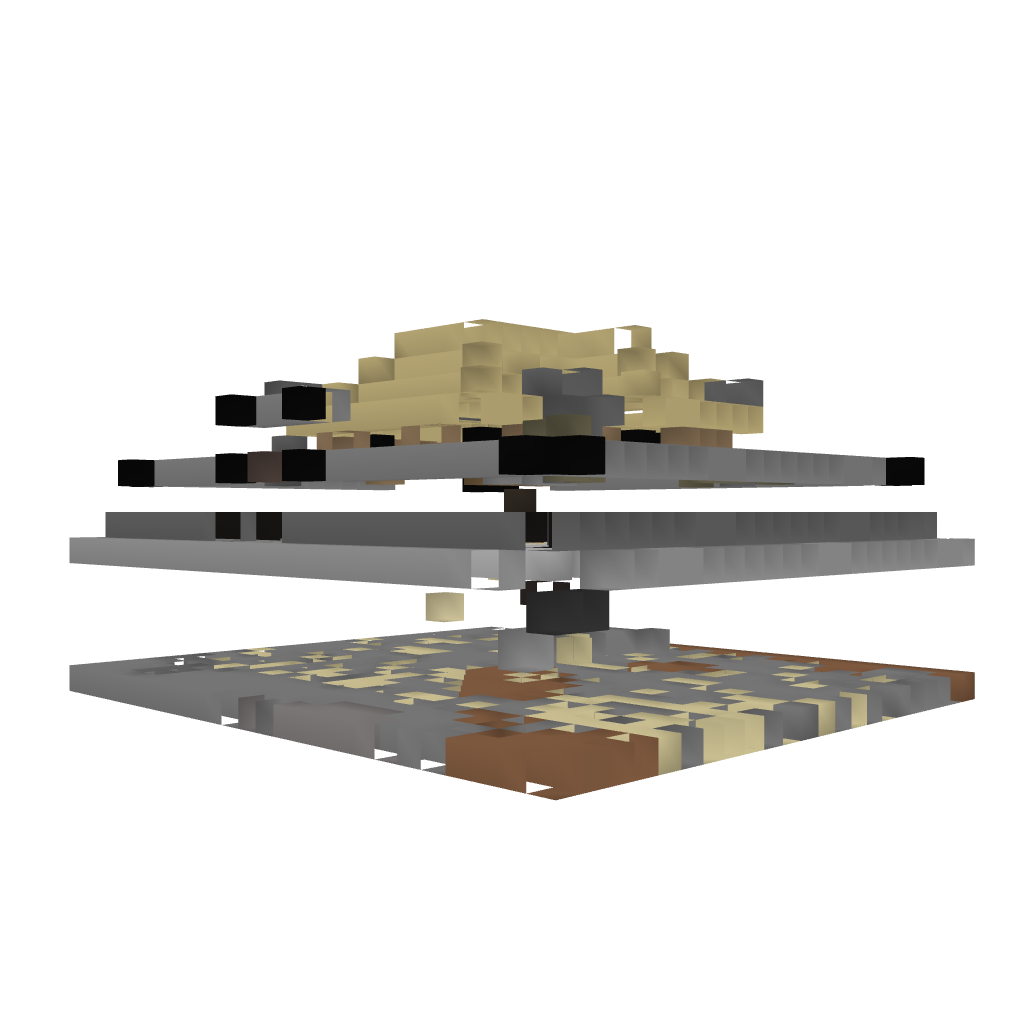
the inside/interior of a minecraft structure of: Cosy House With A Garden